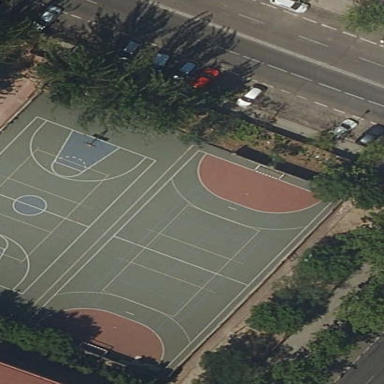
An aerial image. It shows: Pitch designated for sports activities such as futsal and volleyball.